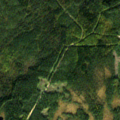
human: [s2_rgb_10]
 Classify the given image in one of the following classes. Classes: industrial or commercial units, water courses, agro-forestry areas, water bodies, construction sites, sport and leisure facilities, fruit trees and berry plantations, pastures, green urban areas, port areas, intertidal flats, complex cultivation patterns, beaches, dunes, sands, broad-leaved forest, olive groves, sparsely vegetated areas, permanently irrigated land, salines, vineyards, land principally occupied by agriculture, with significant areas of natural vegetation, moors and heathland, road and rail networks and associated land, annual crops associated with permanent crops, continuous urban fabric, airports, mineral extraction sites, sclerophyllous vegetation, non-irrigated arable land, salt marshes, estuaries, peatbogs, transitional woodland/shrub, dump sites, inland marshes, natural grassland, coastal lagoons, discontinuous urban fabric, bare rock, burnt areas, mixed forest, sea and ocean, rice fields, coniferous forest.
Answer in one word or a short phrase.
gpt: coniferous forest, mixed forest, transitional woodland/shrub, peatbogs